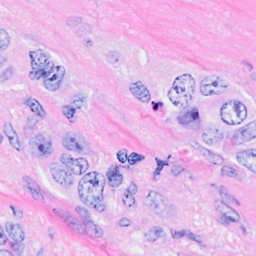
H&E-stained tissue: Breast